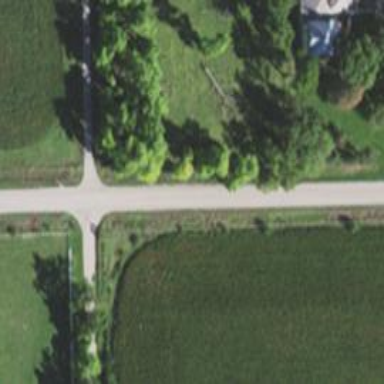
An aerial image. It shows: Unclassified road.